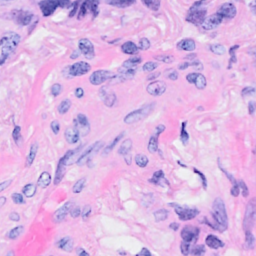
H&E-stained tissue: Breast